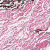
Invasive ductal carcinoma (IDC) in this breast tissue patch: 0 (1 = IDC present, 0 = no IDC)